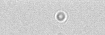
Label: camera_spot